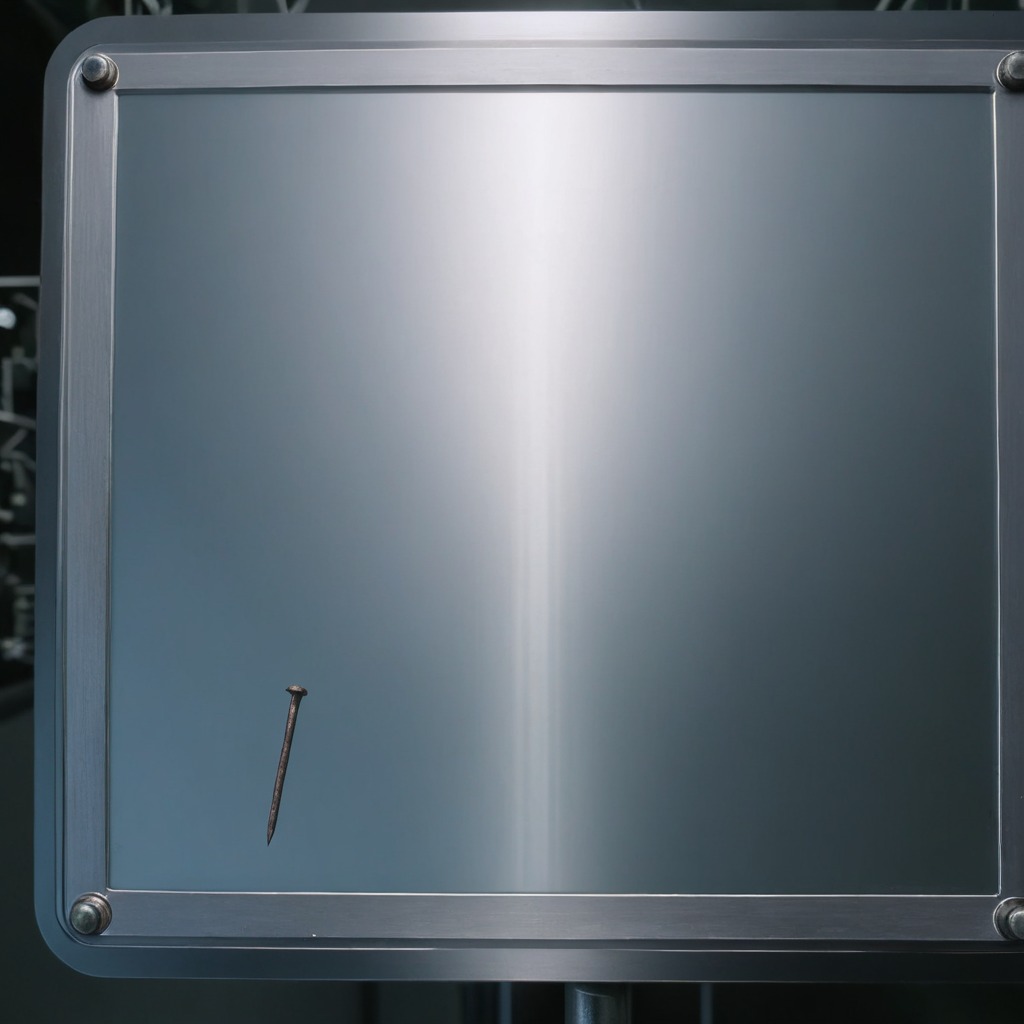
An iron nail is lying on a metal table in a machine shop under fluorescent lights.